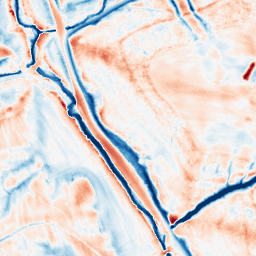
Category: edge_preserving
Decomposition family: guided
Decomposition parameters: radius: 8
eps: 0.001
Upsampling method: quadratic
Upsampling parameters: scale: 2
Upsampling scale: 2